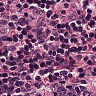
Metastatic tissue present: yes